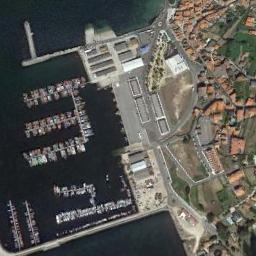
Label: harbor